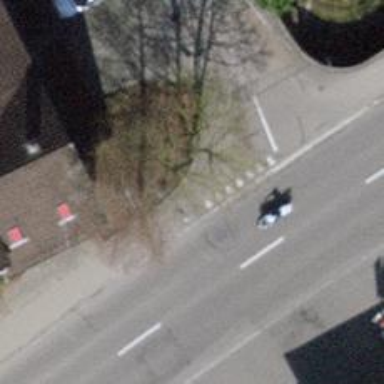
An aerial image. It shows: Bus stop with platform for public transport.